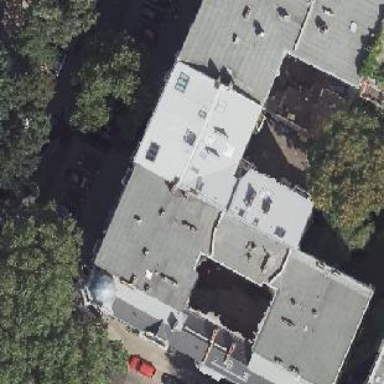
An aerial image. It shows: Building consisting of apartments.